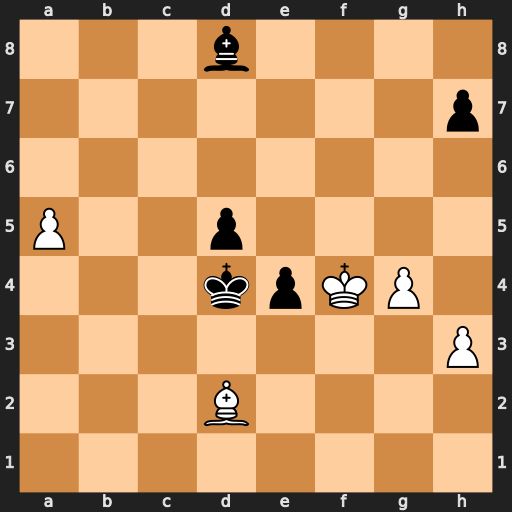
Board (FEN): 3b4/7p/8/P2p4/3kpKP1/7P/3B4/8
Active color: w
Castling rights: -
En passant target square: -
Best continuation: Be3+ Kd3 a6 Bc7+ Kf5 Bb8 a7 Bxa7 Bxa7 e3 Ke5 e2 Bf2